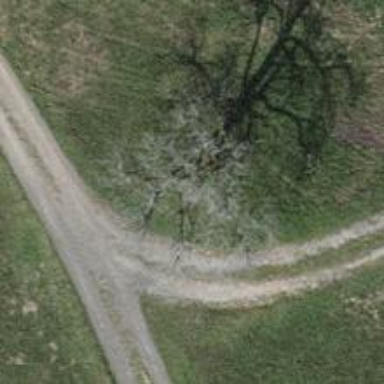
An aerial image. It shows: Single tag "natural: tree."